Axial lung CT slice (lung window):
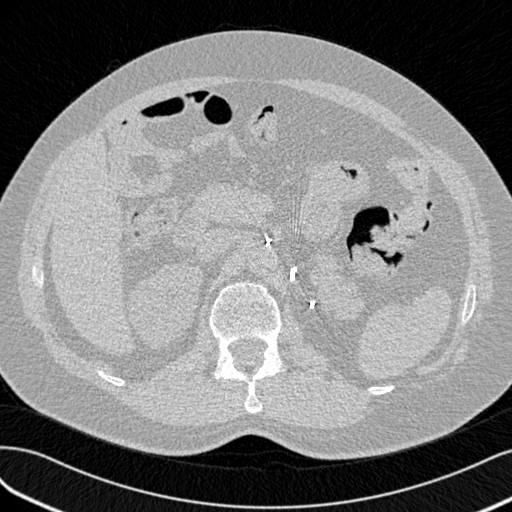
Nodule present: no